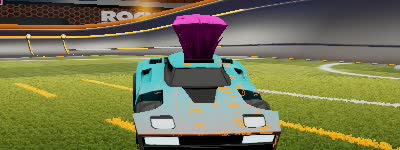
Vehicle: breakout